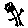
Label: flower